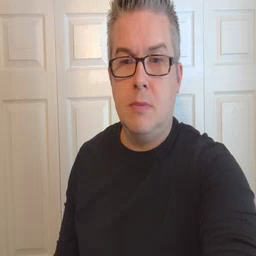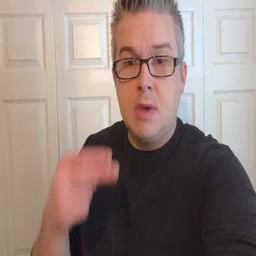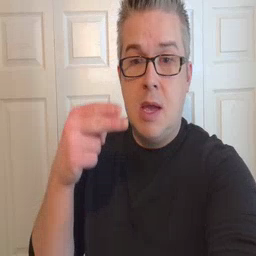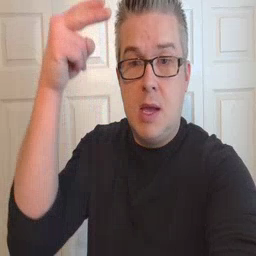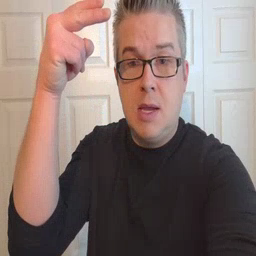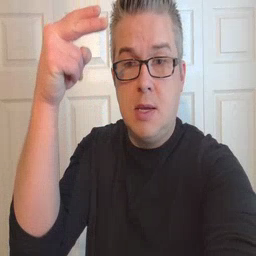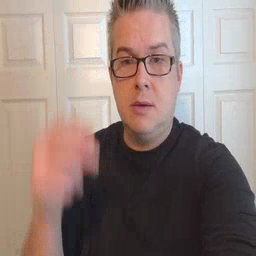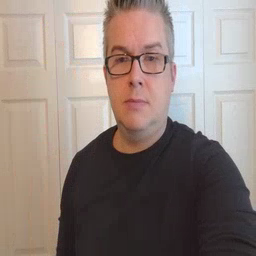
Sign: high